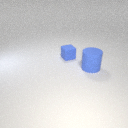
small blue rubber cube behind large blue rubber cylinder